Question: I have been writing code to get all the possible cycles in a directed graph. <URL> is an implementation that keeps track of back edges and whenever one back edge is found, it return true that one cycle is detected. I extended this to the following:
calculate all the possible back edges in a tree, the number of back edges should give the number of cycles. Not sure if this correct. using this, I implemented the following: The 'count' variable below is not useful. Initially I had it to give the count of each cycles. but that does not give the correct answer. but the size of 'edgeMap' that stores all the back edges seems to give the correct number of cycles in some graphs but not all.
The code works for G2 an G3 in the picture, but fails for G1. (G1 has only two cycles, but I get three back edges). any suggestions of where I could be going wrong will be helpful
'''
public int allCyclesDirectedmain(){
clearAll();
int count=0;
Map<Vertex, Vertex> edgeMap = new HashMap<>();
for (Vertex v : vertexMap.values()) {
if (!v.isVisited && allCyclesDirected(v,edgeMap))
count++;
}
System.out.println(edgeMap);
return count;
}
public boolean allCyclesDirected(Vertex v, Map<Vertex, Vertex> edgeMap ){
if (!v.isVisited){
v.setVisited(true);
Iterator<Edge> e = v.adj.iterator();
while (e.hasNext()){
Vertex t = e.next().target;
if (!t.isVisited && allCyclesDirected(t,edgeMap)){
edgeMap.put(v, t);
return true;
}
else
return true;
}
}
return false;
}
'''
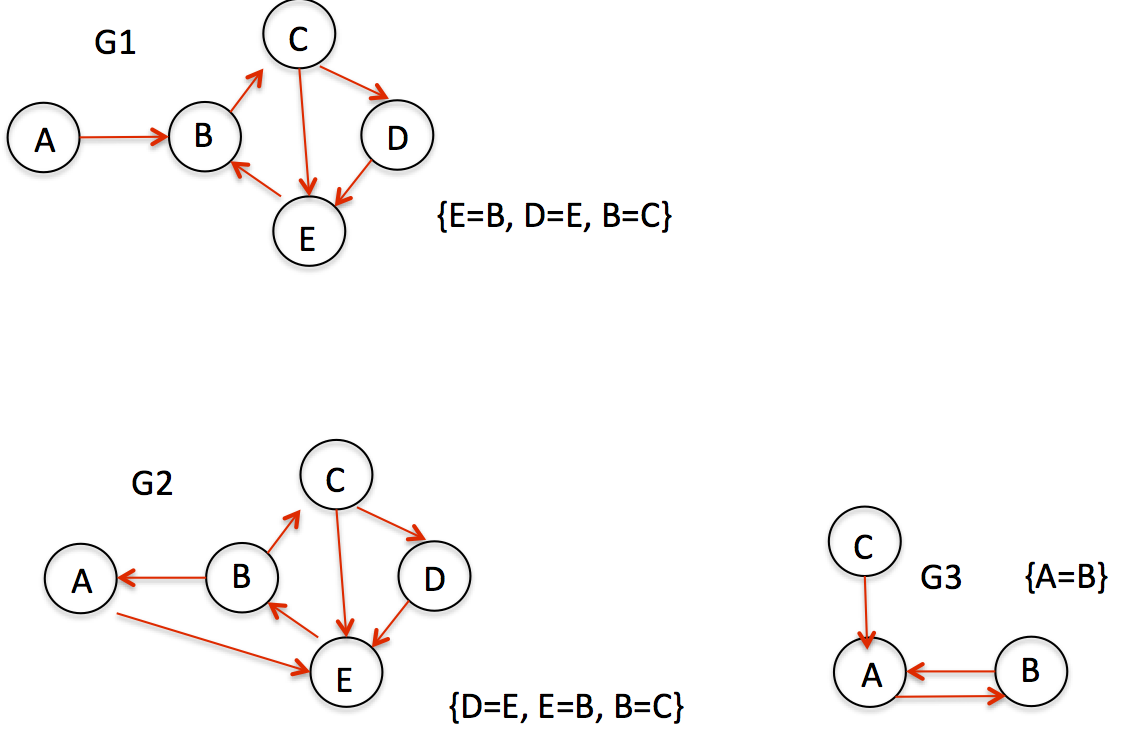
Answer: The number of backedges is not the number of cycles, because a single backedge can participate in more than one cycle.
In your graph G1, let's trace the progression of the depth-first search from A: it visits A->B->C, and then has a choice between D and E. Let's suppose it takes D. Then it visits E, and finds one backedge going to B. Thing is, the EB edge participates in both the BCE cycle and the BCDE cycle!
Here's another example: consider the complete directed graph on four nodes. There are 12 edges, but
- - -
for a total of 20 cycles - more than there are edges in the graph! In fact, there can be an exponential number of cycles in a graph, and the problem of counting them, called #CYCLE, <URL>.